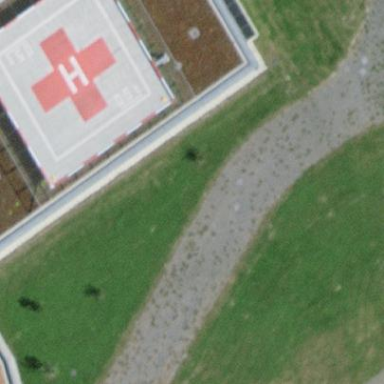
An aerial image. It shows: Building with helipad for helicopters at the airport.